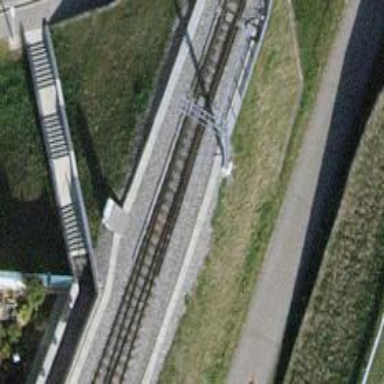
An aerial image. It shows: Narrow-gauge railway track with electrified contact line. The railway has one track.